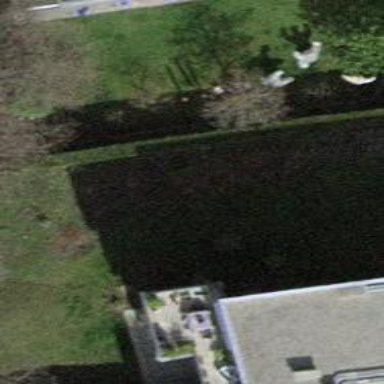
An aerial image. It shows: Garden enclosed by fence.